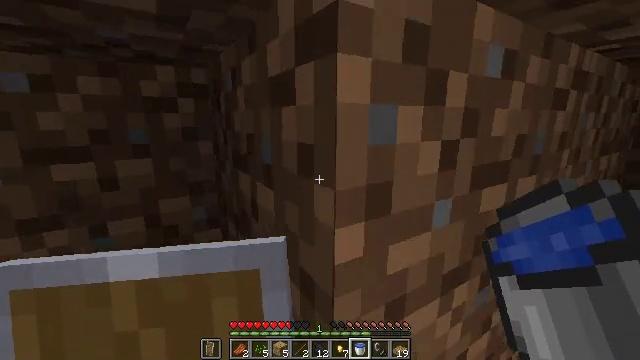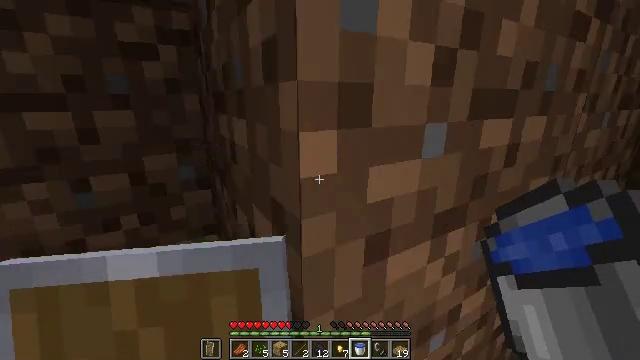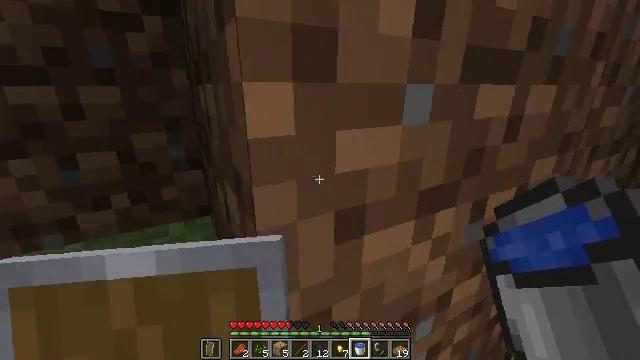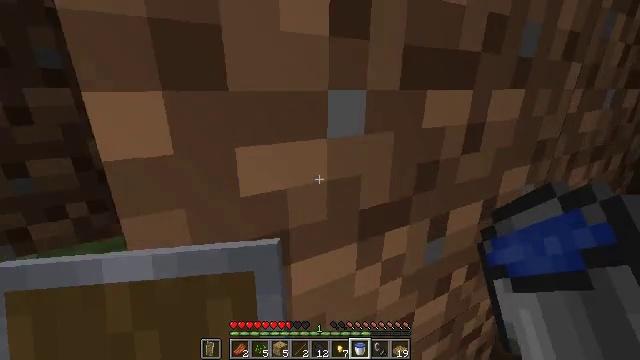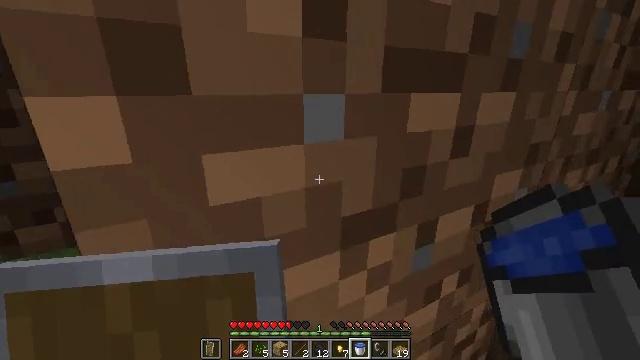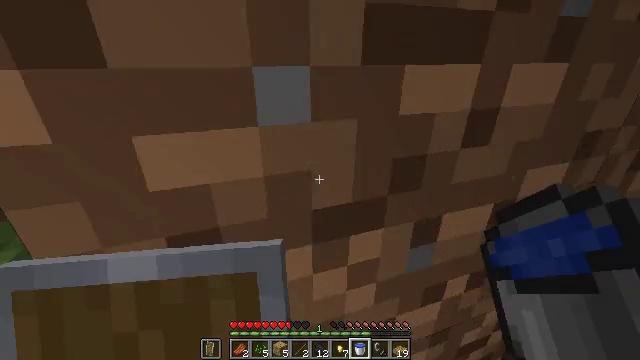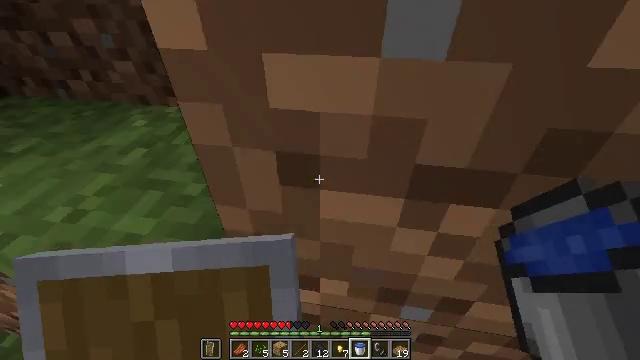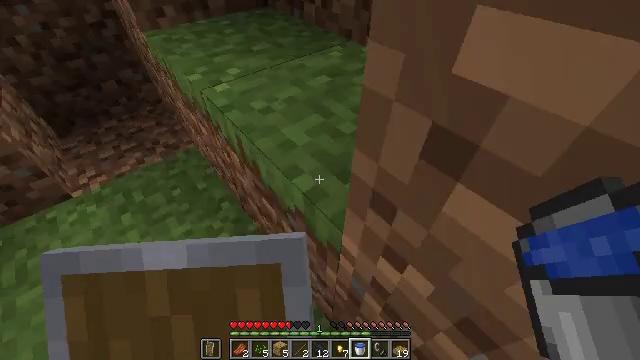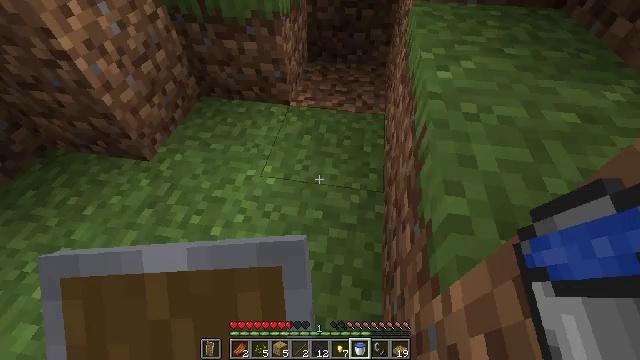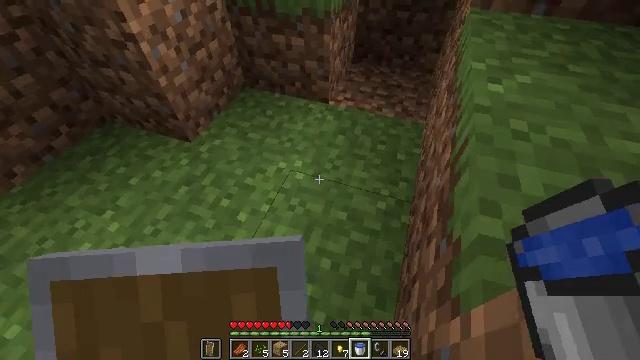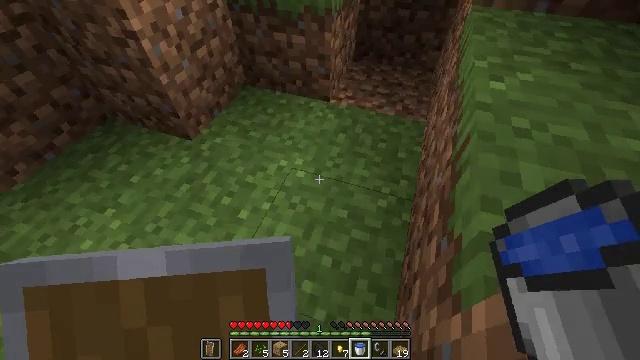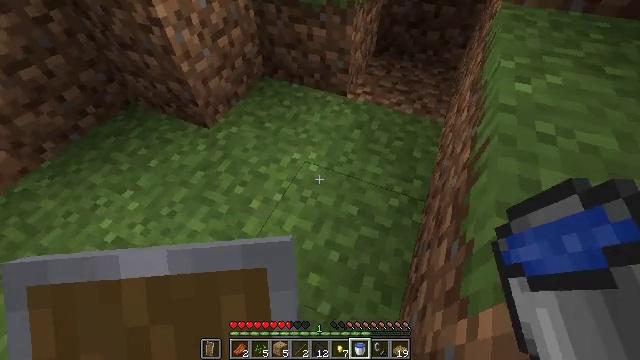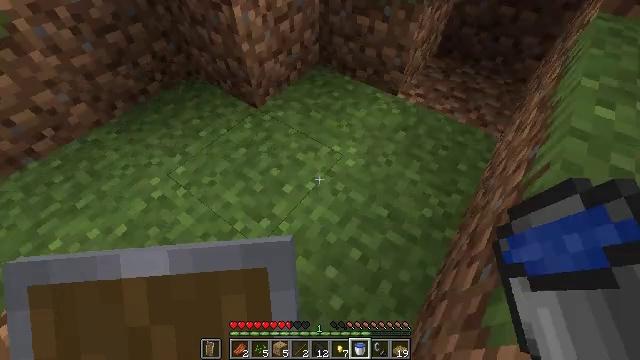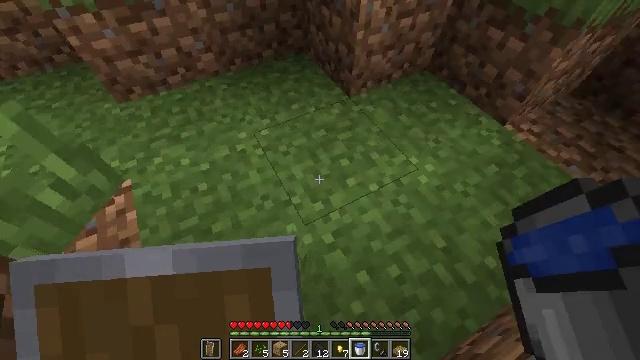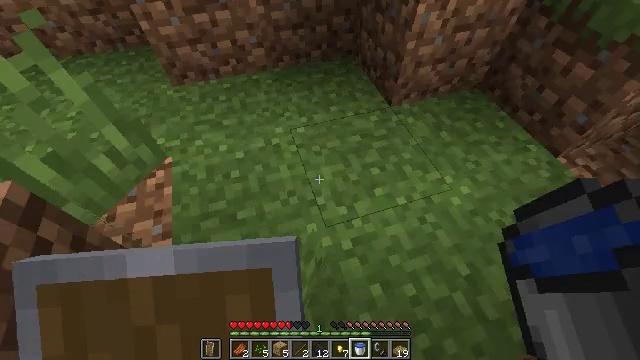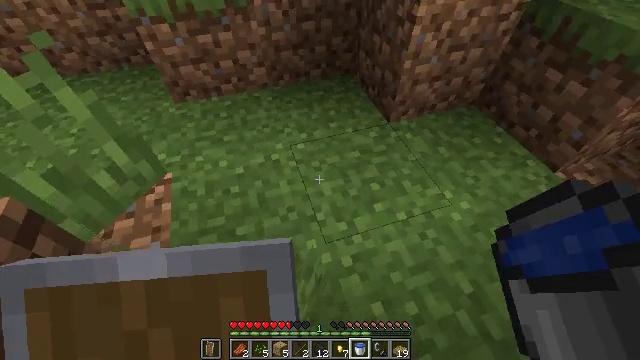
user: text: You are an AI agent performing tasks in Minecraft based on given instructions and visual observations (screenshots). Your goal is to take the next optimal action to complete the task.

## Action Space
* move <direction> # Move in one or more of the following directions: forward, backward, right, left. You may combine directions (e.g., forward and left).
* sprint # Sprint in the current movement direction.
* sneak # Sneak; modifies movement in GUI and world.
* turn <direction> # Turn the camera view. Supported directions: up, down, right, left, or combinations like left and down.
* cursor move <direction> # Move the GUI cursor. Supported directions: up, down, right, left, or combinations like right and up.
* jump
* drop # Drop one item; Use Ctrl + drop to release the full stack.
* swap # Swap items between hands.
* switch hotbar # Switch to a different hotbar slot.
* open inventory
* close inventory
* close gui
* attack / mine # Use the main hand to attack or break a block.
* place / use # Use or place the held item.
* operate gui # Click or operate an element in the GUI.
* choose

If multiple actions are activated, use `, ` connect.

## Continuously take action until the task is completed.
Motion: motion action
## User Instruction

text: Mine the magma block in the nether.
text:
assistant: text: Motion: move forward, turn left and down, jump
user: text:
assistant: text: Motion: move forward, turn left and down, jump
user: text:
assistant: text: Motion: move forward, jump
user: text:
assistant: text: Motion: move forward, jump
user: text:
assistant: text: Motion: turn left and down
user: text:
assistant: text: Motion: turn left and down
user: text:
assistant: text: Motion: turn left and down
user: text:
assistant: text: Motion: turn left and down
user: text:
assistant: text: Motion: turn left
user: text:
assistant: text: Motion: no_op
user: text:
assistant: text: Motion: turn left and down
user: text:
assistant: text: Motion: turn left and down
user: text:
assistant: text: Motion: turn left and down
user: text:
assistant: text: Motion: turn left
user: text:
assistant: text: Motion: turn up
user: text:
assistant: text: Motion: turn right and up
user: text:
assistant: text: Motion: turn right and up
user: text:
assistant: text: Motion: move forward, turn right and up
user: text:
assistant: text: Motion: move forward, turn right and up
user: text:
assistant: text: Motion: move forward, turn right and up
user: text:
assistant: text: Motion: move forward, turn left
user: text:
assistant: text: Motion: move forward, turn left
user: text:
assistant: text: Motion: move forward, turn left and down
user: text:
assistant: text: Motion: move forward, turn left and down
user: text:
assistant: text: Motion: move forward, turn left and down
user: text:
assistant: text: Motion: move forward, turn left and down
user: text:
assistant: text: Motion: move forward, turn left and down
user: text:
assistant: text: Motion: move forward, turn left
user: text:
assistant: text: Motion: move forward
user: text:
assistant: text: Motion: move forward